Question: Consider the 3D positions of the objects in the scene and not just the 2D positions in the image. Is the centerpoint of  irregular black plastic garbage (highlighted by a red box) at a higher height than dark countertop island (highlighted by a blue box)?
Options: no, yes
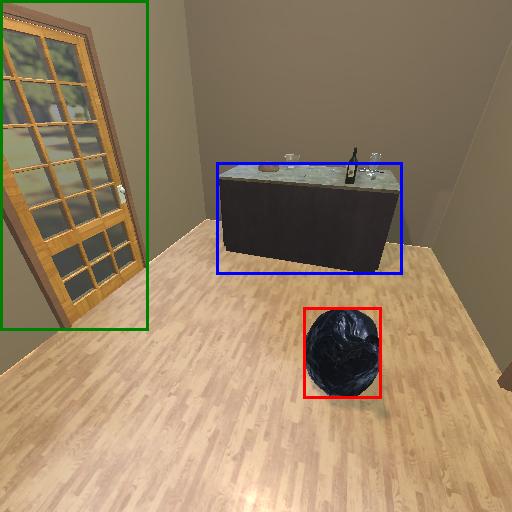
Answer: no